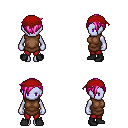
a pixel art fantasy rpg character, female body template, dark elf, purple skin, brown tunic, red pants, pink pixie cut hairstyle, red bandana, black shoes, four views (front, back, left, right), 2x2 character sprite sheet, small pixel art, hard edges, no anti-aliasing